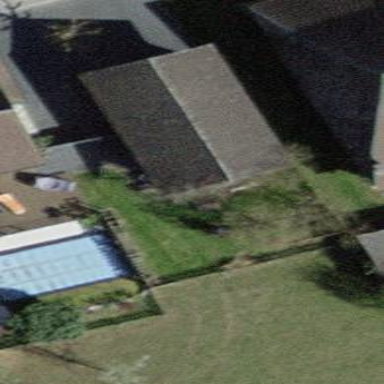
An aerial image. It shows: Garage.